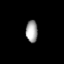
Tissue: lung
Cell type: Endothelial cells
Senescence score: 0.5458
Nuclear area (px): 256
Mean DAPI intensity: 159.93